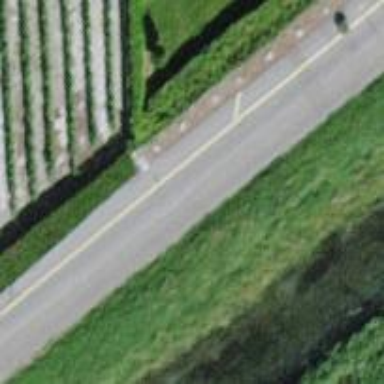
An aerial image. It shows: Hedge barrier.